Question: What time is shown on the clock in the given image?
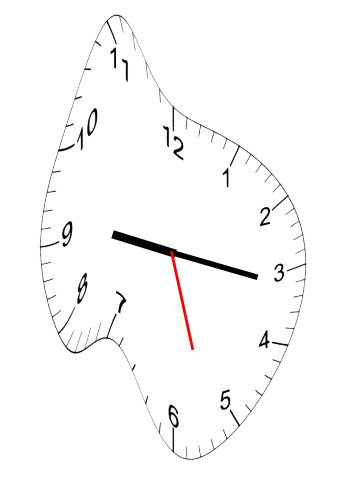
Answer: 09:16:27